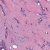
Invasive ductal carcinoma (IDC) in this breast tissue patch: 1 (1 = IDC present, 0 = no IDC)